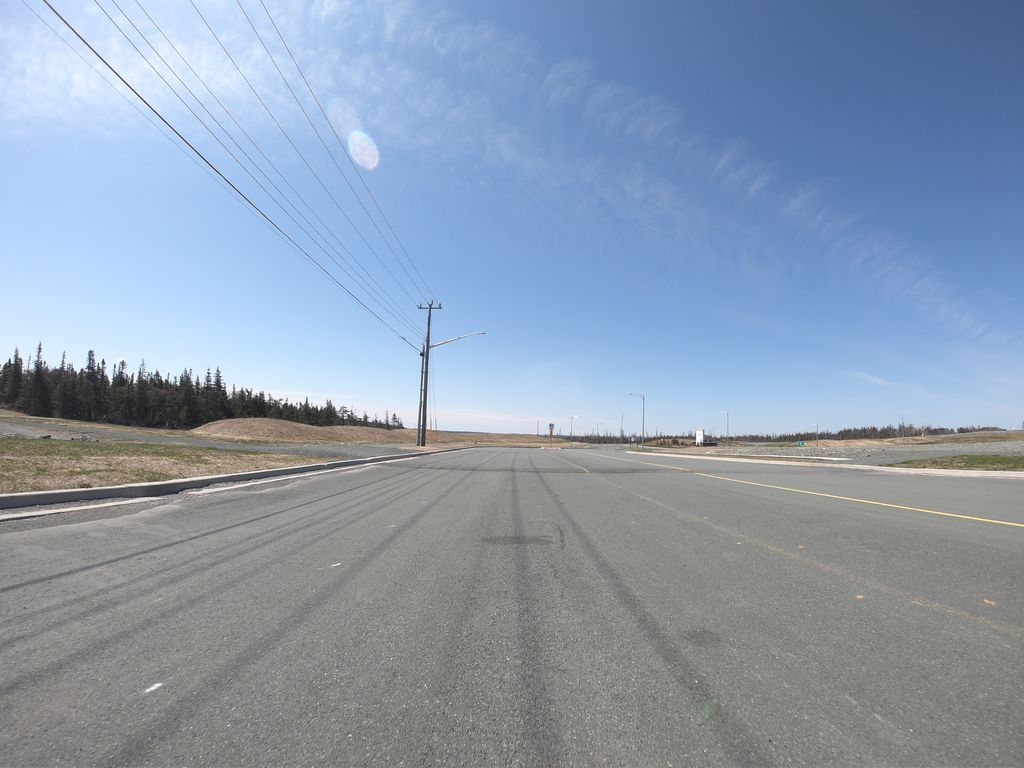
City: st_johns